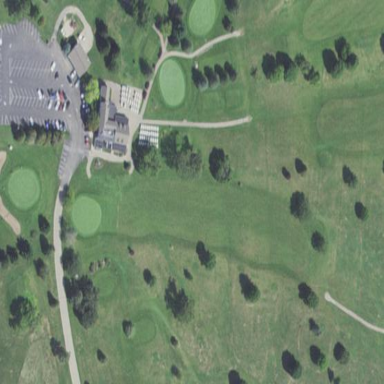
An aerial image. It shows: Golf fairway surrounded by grass.